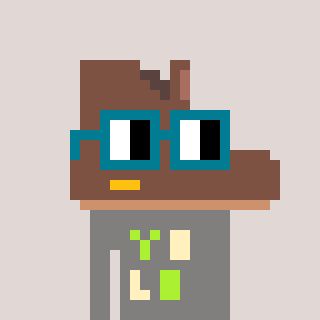
a pixel art character with square dark green glasses, a boot-shaped head and a bluegrey-colored body on a warm background